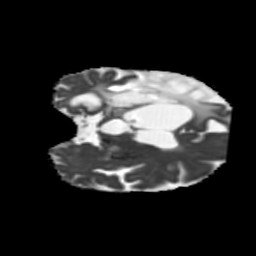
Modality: MD
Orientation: coronal
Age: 71
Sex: female
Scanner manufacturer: siemens
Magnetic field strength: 3 T
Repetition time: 5.25 s
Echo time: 0.08 s